Question: After updating Sitecore 6.3 to 6.6, the Main Navigation is broken in the Sitecore Page Editor when "Edit related item" is clicked.
It looks like this:

It even stays like this when closing the "Edit related item" frame.
Here is the text from that screen:
> {"commands":[{"click":"chrome:common:edititem({command:"webedit:open"})","header":"","icon":"/~/icon/SoftwareV2/16x16/cubes_blue.png.aspx","isDivider":false,"tooltip":"Dieses Item im Content Editor bearbeiten.","type":"common"}],"contextItemUri":"sitecore://master/{78EBD797-ACA9-40BC-9ACE-961CD2296CDC}?lang=de-CH&ver=1","custom":{},"displayName":"Title","expandedDisplayName":null}KATA {"commands":[{"click":"chrome:common:edititem({command:"webedit:open"})","header":"","icon":"/~/icon/SoftwareV2/16x16/cubes_blue.png.aspx","isDivider":false,"tooltip":"Dieses Item im Content Editor bearbeiten.","type":"common"}],"contextItemUri":"sitecore://master/{F195AD36-86EE-4C13-883B-761E300C23AF}?lang=de-CH&ver=1","custom":{},"displayName":"Title","expandedDisplayName":null}REA {"commands":[{"click":"chrome:common:edititem({command:"webedit:open"})","header":"","icon":"/~/icon/SoftwareV2/16x16/cubes_blue.png.aspx","isDivider":false,"tooltip":"Dieses Item im Content Editor bearbeiten.","type":"common"}],"contextItemUri":"sitecore://master/{63438A98-FC6F-461D-89BB-7497B12FBAEF}?lang=de-CH&ver=1","custom":{},"displayName":"Title","expandedDisplayName":null}Patientensicherheit {"commands":[{"click":"chrome:common:edititem({command:"webedit:open"})","header":"","icon":"/~/icon/SoftwareV2/16x16/cubes_blue.png.aspx","isDivider":false,"tooltip":"Dieses Item im Content Editor bearbeiten.","type":"common"}],"contextItemUri":"sitecore://master/{FB9B0590-E933-4141-BA2B-F82C83A3343E}?lang=de-CH&ver=1","custom":{},"displayName":"Title","expandedDisplayName":null}Prozesse {"commands":[{"click":"chrome:common:edititem({command:"webedit:open"})","header":"","icon":"/~/icon/SoftwareV2/16x16/cubes_blue.png.aspx","isDivider":false,"tooltip":"Dieses Item im Content Editor bearbeiten.","type":"common"}],"contextItemUri":"sitecore://master/{0F1334E0-9BB7-4657-9DC4-884F6E1133C9}?lang=de-CH&ver=1","custom":{},"displayName":"Title","expandedDisplayName":null}Dokumente {"commands":[{"click":"chrome:common:edititem({command:"webedit:open"})","header":"","icon":"/~/icon/SoftwareV2/16x16/cubes_blue.png.aspx","isDivider":false,"tooltip":"Dieses Item im Content Editor bearbeiten.","type":"common"}],"contextItemUri":"sitecore://master/{8D18489B-B7F3-442B-9958-7D1FDBDC9010}?lang=de-CH&ver=1","custom":{},"displayName":"Title","expandedDisplayName":null}Telefonlisten
Anyone knows what this is and how I can fix it?
Thanks in advance :)
Code of .ascx:
'''
<%@ Control Language="C#" AutoEventWireup="true"
CodeBehind="Header.ascx.cs" Inherits="ZGKS.Intranet.WebApp.Frontend.sublayouts.Header" %>
<%@ Register Src="NavLayer.ascx" TagName="NavLayer" TagPrefix="uc1" %>
<%@ Register Src="~/Frontend/sublayouts/SearchBox.ascx" TagName="SearchBox" TagPrefix="ZGKSControls" %>
<div class="head">
<div class="line">
<div class="unit sizeCol">
<!-- mod NavService -->
<div class="mod modNavService skinNavServiceHome">
<div class="inner">
<div class="bd">
<ul>
<li><a href="/" title="Home" class="major">Home</a></li>
<li><span>
<asp:Literal ID="litWelcome" runat="server"></asp:Literal>
<asp:Literal ID="litUsername" runat="server"></asp:Literal></span></li>
<li class="last"><span>
<asp:Literal ID="litDate" runat="server"></asp:Literal></span></li>
</ul>
</div>
</div>
</div>
<!-- /mod NavService -->
<!-- mod NavService -->
<div class="mod modNavService">
<div class="inner">
<!-- tpl NavService-navservice -->
<div class="bd">
<ul>
<asp:Literal ID="litNaviLinks" runat="server"></asp:Literal>
</ul>
</div>
<!-- /tpl NavService-navservice -->
</div>
</div>
<!-- /mod NavService -->
<!-- mod Favourites -->
<div class="mod modFavourites">
<div class="inner">
<!-- tpl Favourites-favourites -->
<div class="hd">
<ul>
<li><a href="#" title="">Meine Favoriten</a>
<div class="favnavcontainer">
<div class="wrap">
<div class="list">
<table>
<tbody>
<tr>
<td>
<asp:Label ID="lblFavoritesDescription" runat="server" />
</td>
</tr>
</tbody>
</table>
<table class="highlight">
<tbody>
<asp:Repeater ID="rptFavorite" runat="server" OnItemCommand="RptFavoriteItemCommand">
<ItemTemplate>
<tr class="favoritemark">
<td>
<a href="<%# Eval("Url") %>">
<%# Eval("Title") %></a>
</td>
<td class="delete">
<span>
<asp:ImageButton ToolTip="Loschen" AlternateText="Loschen" ID="btnDeleteFav" runat="server"
CommandName="delFav" CommandArgument='<%# Eval("ID") %>' ImageUrl="~/Frontend/Images/icons/clear.png" />
</span>
</td>
<td class="edit" title="Editieren">
<span></span>
</td>
</tr>
</ItemTemplate>
</asp:Repeater>
</tbody>
</table>
</div>
</div>
<a class="close" title="" href="#">Schliessen <span>|</span> X</a>
</div>
</li>
<li><a href="#" title="">Meine Systeme</a>
<div class="favnavcontainer">
<div class="wrap">
<div class="list">
<table>
<tbody>
<tr>
<td>
<asp:Label ID="lblSystemDescription" runat="server" />
</td>
</tr>
</tbody>
</table>
<table class="highlight">
<tbody>
<asp:Repeater ID="rptSysteme" runat="server">
<ItemTemplate>
<tr class="">
<td>
<a target="_blank" href="<%# Eval("Url") %>">
<%# Eval("Title") %></a>
</td>
</tr>
</ItemTemplate>
</asp:Repeater>
</tbody>
</table>
</div>
</div>
<div class="modContent" style="padding: 0;">
<div style="margin: 10px 0; margin-left: 10px;">
<a target="_self" href='<%# MySystemLink %>' class="icon back" title="Zuruck">
<span>Meine Systeme bearbeiten</span>
</a>
</div>
<a class="close" title="" href="#">Schliessen <span>|</span> X</a>
</div>
</div>
</li>
<li><a href="#" title="">Meine Alerts</a>
<div class="favnavcontainer">
<div class="wrap">
<div class="list">
<table>
<tbody>
<tr>
<td>
<asp:Label ID="lblAlertDescription" runat="server" />
</td>
</tr>
</tbody>
</table>
<table class="highlight">
<tbody>
<asp:Repeater ID="rptAlert" runat="server" OnItemCommand="RptAlertItemCommand">
<ItemTemplate>
<tr class="alertmark">
<td>
<a href="<%# Eval("Url") %>">
<%# Eval("Title") %></a>
</td>
<td class="delete">
<span>
<asp:ImageButton ToolTip="Loschen" AlternateText="Loschen" ID="btnDeleteAlert" runat="server"
CommandName="delAlert" CommandArgument='<%# Eval("ID") %>' ImageUrl="~/Frontend/Images/icons/clear.png" />
</span>
</td>
<td class="edit" title="Editieren">
<span>&nbsp;</span>
</td>
</tr>
</ItemTemplate>
</asp:Repeater>
</tbody>
</table>
</div>
</div>
<a class="close" title="" href="#">Schliessen <span>|</span> X</a>
</div>
</li>
</ul>
</div>
<div class="bd">
</div>
<!-- /tpl Favourites-favourites -->
</div>
</div>
<!-- /mod Favourites -->
</div>
<div class="unit sizeCol lastUnit">
<div class="line">
<!-- mod Logo -->
<div class="mod modLogo">
<div class="inner">
<!-- tpl Logo-logo -->
<div class="bd">
<a href="/" title="">
<img class="screen" src="/Frontend/Images/logo.gif" width="291" height="27" alt="ZGKS"></a>
</div>
<!-- /tpl Logo-logo -->
</div>
</div>
</div>
<div class="line">
<ZGKSControls:SearchBox ID="SearchBox" runat="server" />
</div>
</div>
<div class="line">
<div class="unit size1of1">
<uc1:NavLayer ID="NavLayer1" runat="server" />
</div>
</div>
</div>
</div>
'''
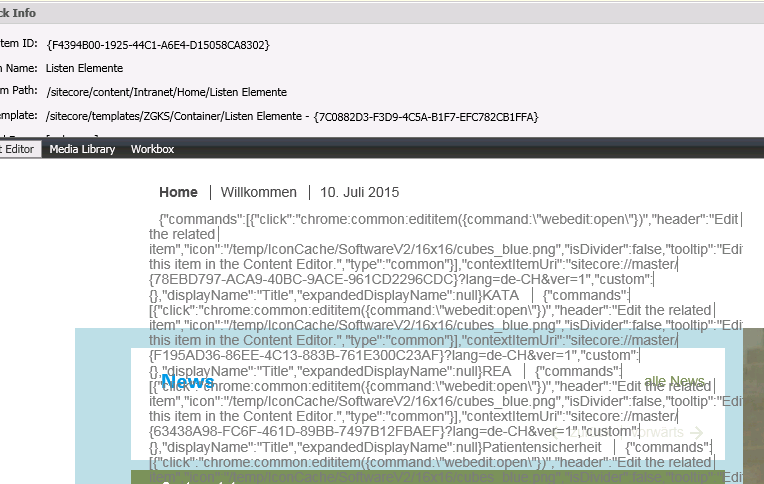
Answer: The issue is due to changes in the webedit.css stylesheet in Sitecore 6.6 from previous versions.
Make sure that '/website/webedit.css' is present in your inetpub folder, that you do not have it checked into your Visual Studio project, i.e it is not overwriting with a previous version of the file from your source control.